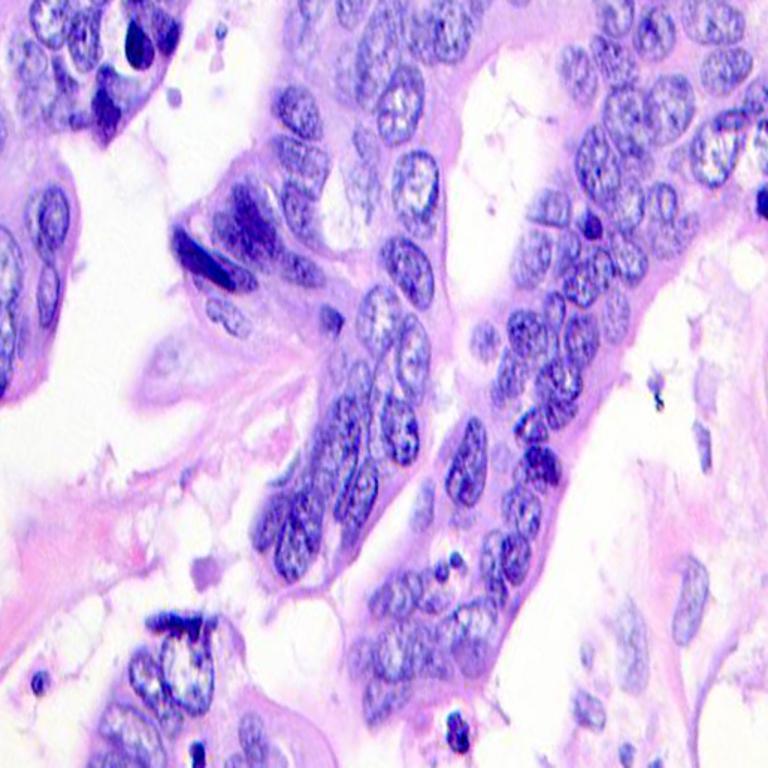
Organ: colon
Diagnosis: adenocarcinomas